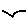
Label: bird